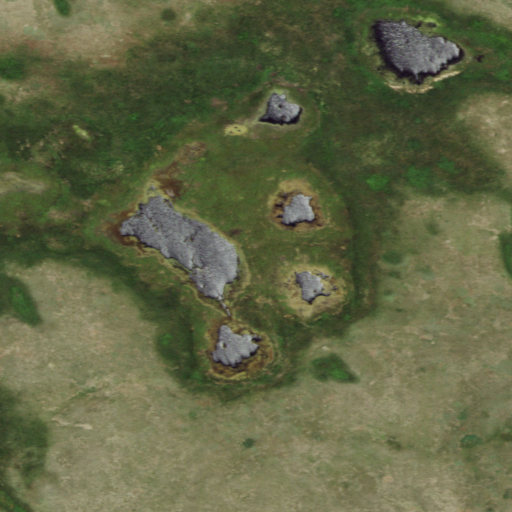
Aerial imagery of valley in Nebraska named Cary Valley containing grassland and herbaceous wetlands